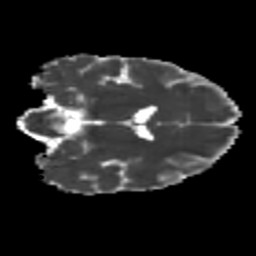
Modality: MD
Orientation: coronal
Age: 19
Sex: female
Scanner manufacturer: siemens
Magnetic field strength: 3 T
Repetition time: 3.5 s
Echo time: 0.104 s